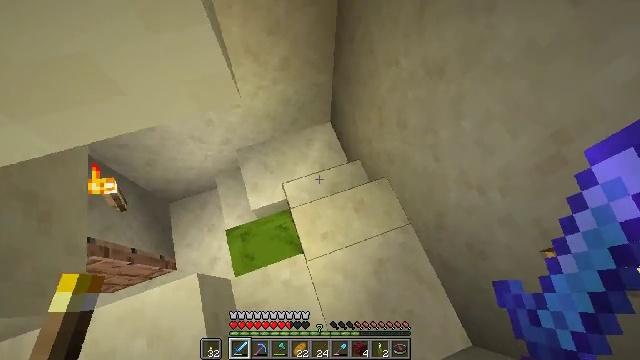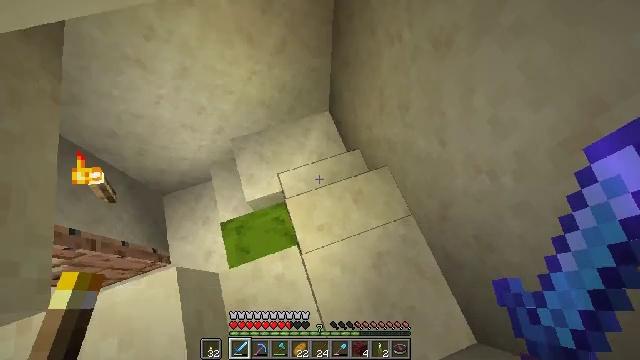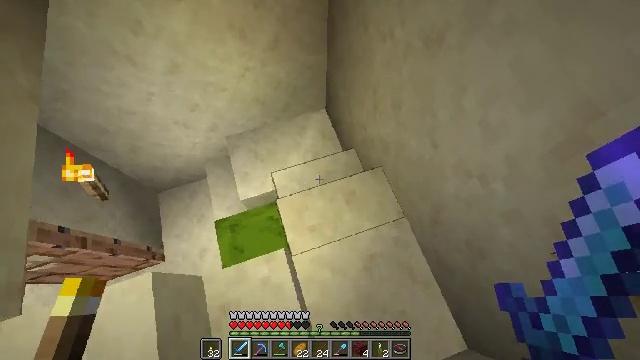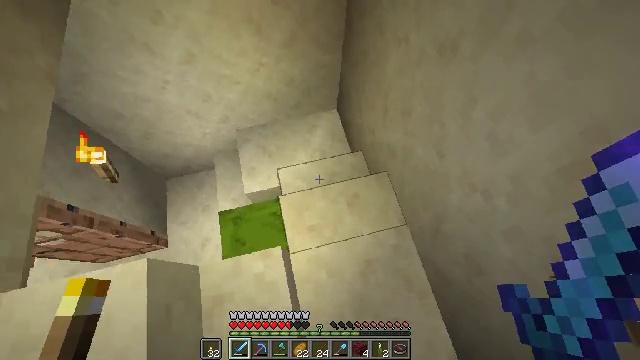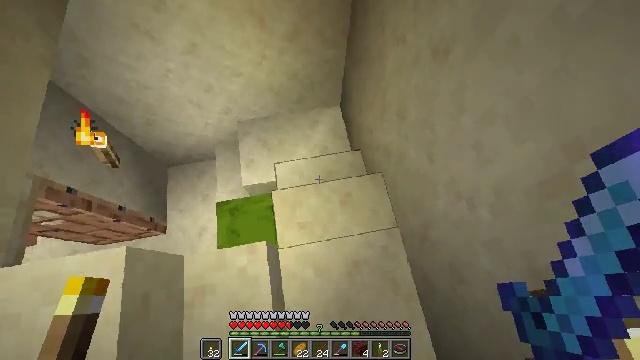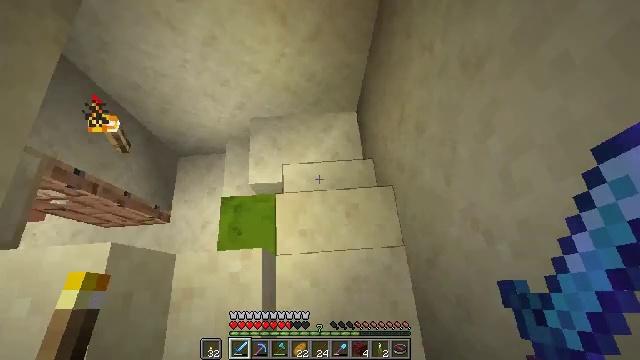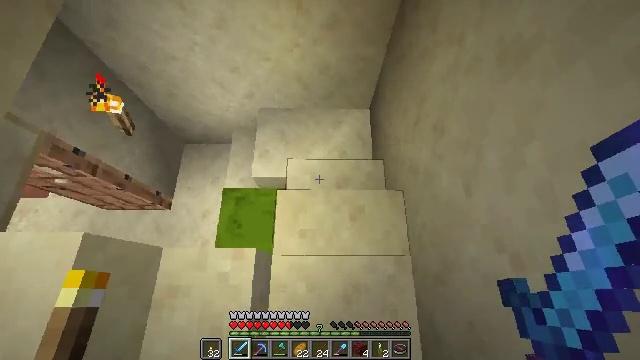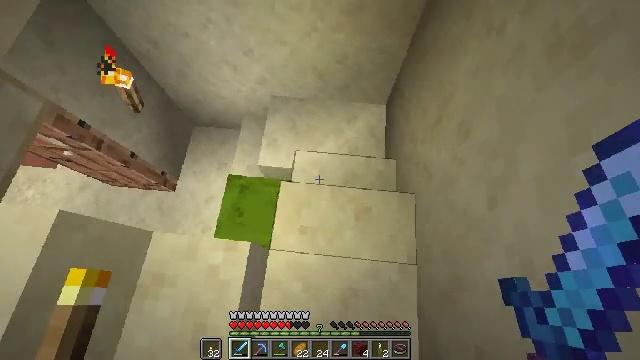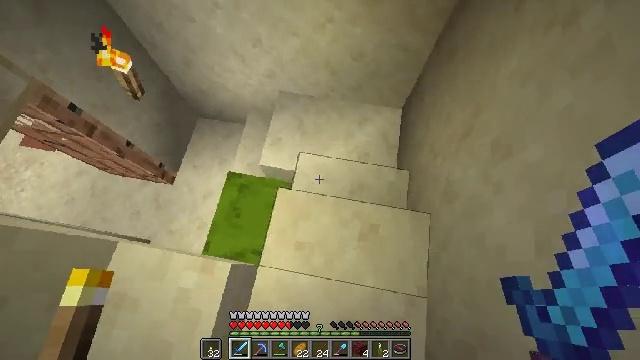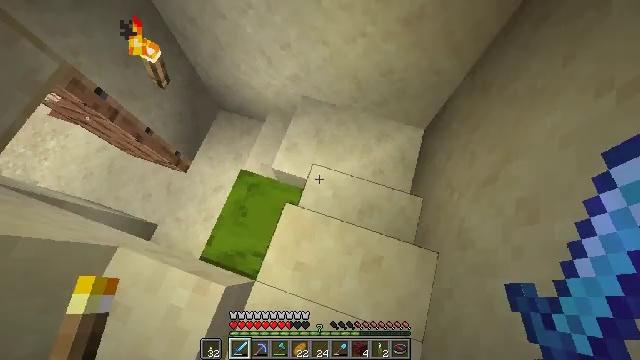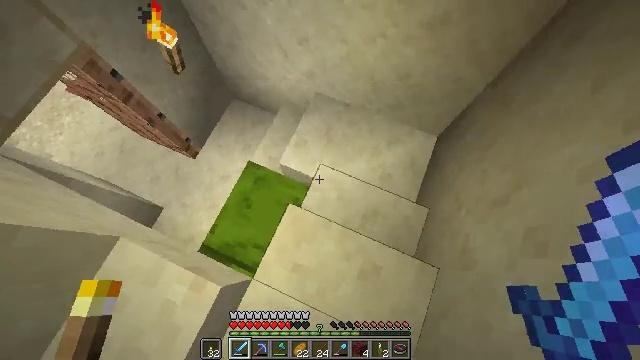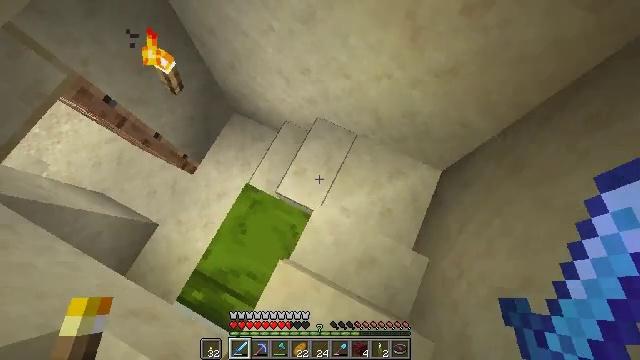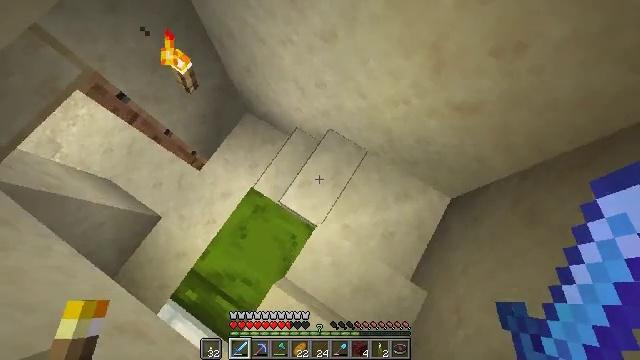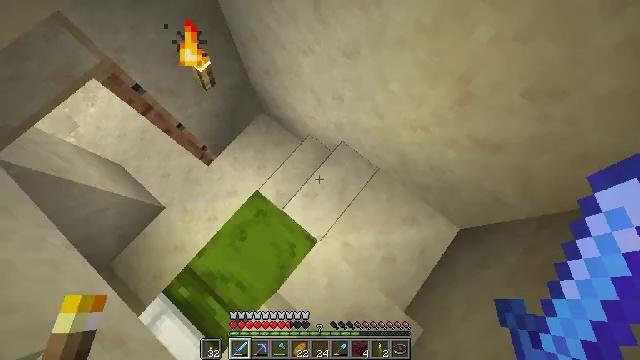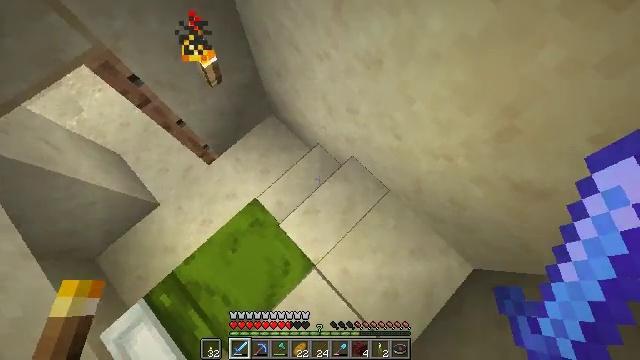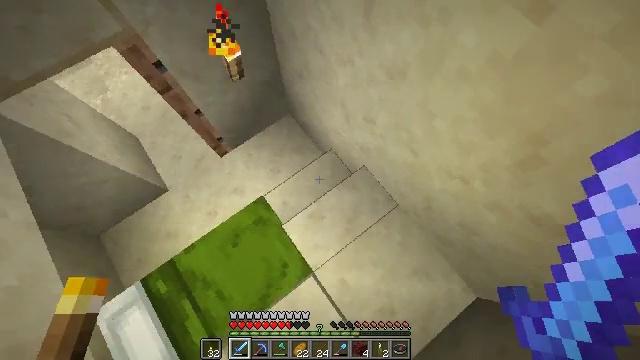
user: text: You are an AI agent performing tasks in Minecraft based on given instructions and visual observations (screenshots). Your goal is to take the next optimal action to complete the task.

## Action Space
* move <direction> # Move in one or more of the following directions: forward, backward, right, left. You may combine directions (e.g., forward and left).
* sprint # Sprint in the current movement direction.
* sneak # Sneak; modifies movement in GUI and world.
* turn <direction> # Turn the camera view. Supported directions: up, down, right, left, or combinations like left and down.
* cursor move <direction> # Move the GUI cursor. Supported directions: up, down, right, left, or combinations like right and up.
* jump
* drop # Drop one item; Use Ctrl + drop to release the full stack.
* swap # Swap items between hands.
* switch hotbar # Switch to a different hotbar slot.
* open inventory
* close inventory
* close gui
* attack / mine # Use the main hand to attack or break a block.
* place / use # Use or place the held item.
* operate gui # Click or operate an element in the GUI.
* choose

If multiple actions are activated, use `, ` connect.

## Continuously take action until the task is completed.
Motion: motion action
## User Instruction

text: Break the dead bush for sticks.
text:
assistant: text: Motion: move forward, turn down
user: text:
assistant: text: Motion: move forward
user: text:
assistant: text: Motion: move forward, turn left
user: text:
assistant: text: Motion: move forward, turn left and down
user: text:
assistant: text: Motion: move forward, turn left
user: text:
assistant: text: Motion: move forward, turn left
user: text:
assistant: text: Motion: move forward, turn left and down
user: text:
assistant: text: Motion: move forward, turn left
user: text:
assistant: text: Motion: move forward, turn left
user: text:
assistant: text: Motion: move forward, turn left and down
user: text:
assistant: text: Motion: move forward, turn left
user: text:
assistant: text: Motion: move forward, turn left
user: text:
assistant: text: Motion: move forward, turn left
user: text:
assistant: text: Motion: move forward, turn left
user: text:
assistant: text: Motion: move forward, turn left
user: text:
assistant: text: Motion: move forward, turn left and up
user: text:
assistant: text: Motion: move forward, turn left and up
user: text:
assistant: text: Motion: move forward, turn left
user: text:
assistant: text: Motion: move forward, turn left and up
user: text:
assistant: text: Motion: move forward, turn left and up
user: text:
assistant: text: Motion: move forward, turn left and up
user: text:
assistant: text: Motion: move forward, turn up
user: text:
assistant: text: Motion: move forward, turn left and up
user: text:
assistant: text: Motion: move forward, turn up
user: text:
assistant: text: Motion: move forward
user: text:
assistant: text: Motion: move forward
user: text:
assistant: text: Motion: move forward
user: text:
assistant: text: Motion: move forward
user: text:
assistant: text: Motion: move forward, turn right and up
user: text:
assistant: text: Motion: move forward and move left, turn right and up